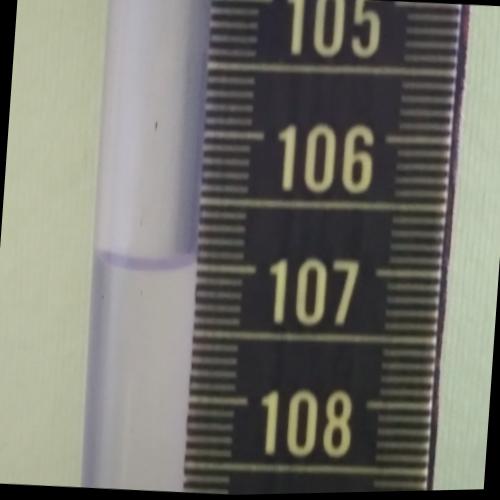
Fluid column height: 107.0 cm